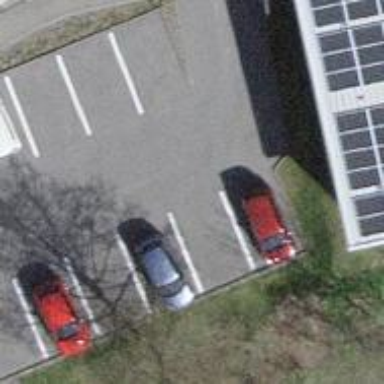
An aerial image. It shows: Road serving as parking aisle.